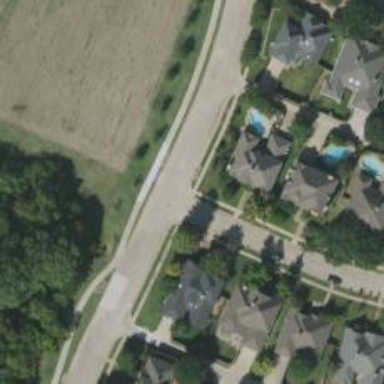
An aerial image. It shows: Footway crossing.